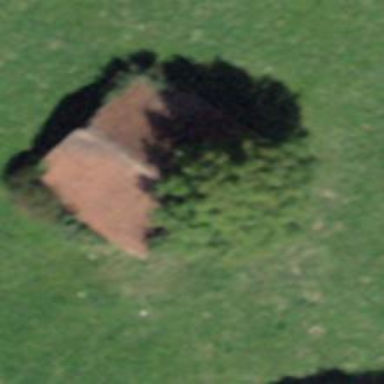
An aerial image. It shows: Rural barn.